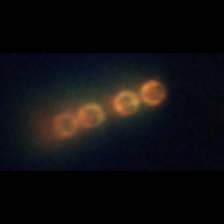
Taxon: Chaetoceros
Group: Diatoms